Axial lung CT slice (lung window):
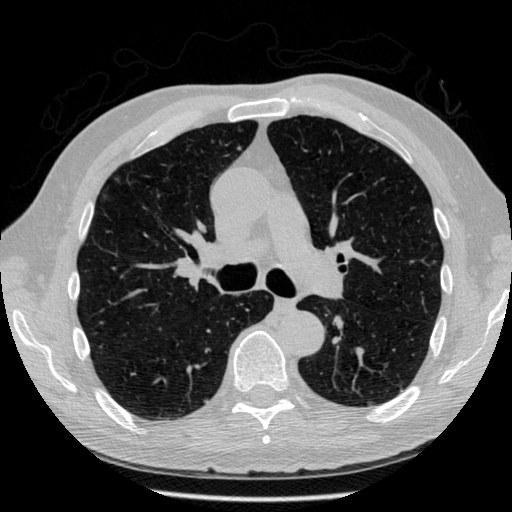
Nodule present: no